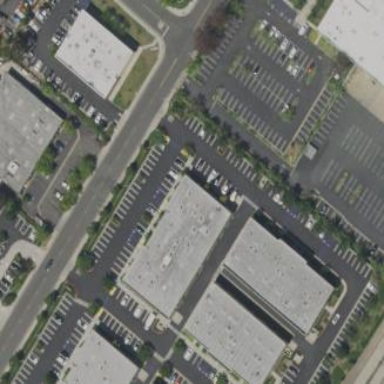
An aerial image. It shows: Commercial building.